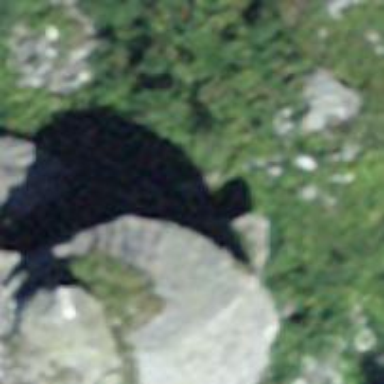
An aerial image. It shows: Natural cliff.